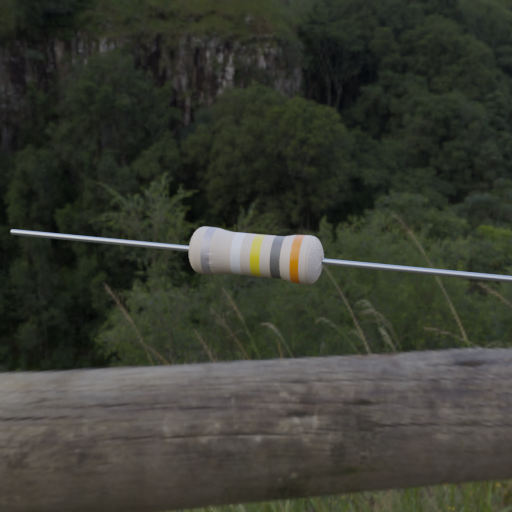
Resistor colour bands (in order): silver, white, yellow, gray, orange